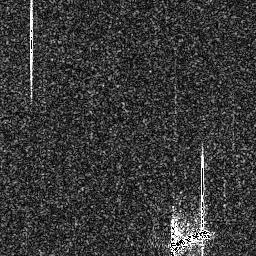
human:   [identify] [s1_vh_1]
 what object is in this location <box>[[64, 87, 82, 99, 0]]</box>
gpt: <ref>1 medium ship at the bottom right</ref>